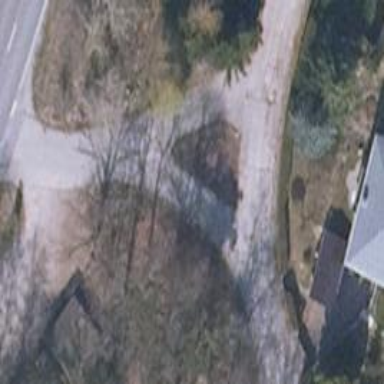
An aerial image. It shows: Residential road.